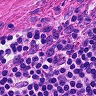
Metastatic tissue present: no